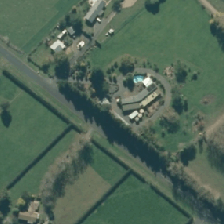
Land cover: urban_build_up